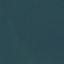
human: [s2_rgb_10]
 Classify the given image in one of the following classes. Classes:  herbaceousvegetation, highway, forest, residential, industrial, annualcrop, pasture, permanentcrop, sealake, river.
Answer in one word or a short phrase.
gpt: SeaLake